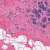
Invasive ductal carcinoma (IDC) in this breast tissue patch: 0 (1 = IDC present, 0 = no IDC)